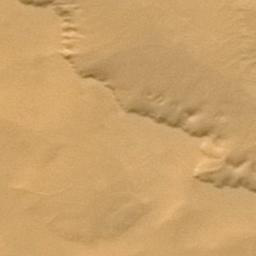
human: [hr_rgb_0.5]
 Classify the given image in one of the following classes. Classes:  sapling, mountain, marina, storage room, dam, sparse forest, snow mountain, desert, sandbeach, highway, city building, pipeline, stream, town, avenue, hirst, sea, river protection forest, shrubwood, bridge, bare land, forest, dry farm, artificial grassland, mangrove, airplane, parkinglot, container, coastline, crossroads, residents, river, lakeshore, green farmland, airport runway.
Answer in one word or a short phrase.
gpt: desert